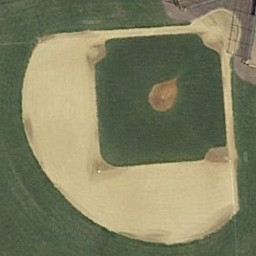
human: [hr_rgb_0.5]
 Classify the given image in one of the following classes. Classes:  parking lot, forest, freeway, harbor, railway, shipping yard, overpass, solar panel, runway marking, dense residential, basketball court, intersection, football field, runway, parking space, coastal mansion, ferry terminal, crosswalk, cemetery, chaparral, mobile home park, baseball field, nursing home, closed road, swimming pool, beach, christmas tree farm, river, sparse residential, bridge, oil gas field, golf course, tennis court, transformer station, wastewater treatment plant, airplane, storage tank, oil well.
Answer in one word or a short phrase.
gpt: baseball field